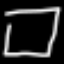
Label: square